Question: Count the number of objects in the diagram.
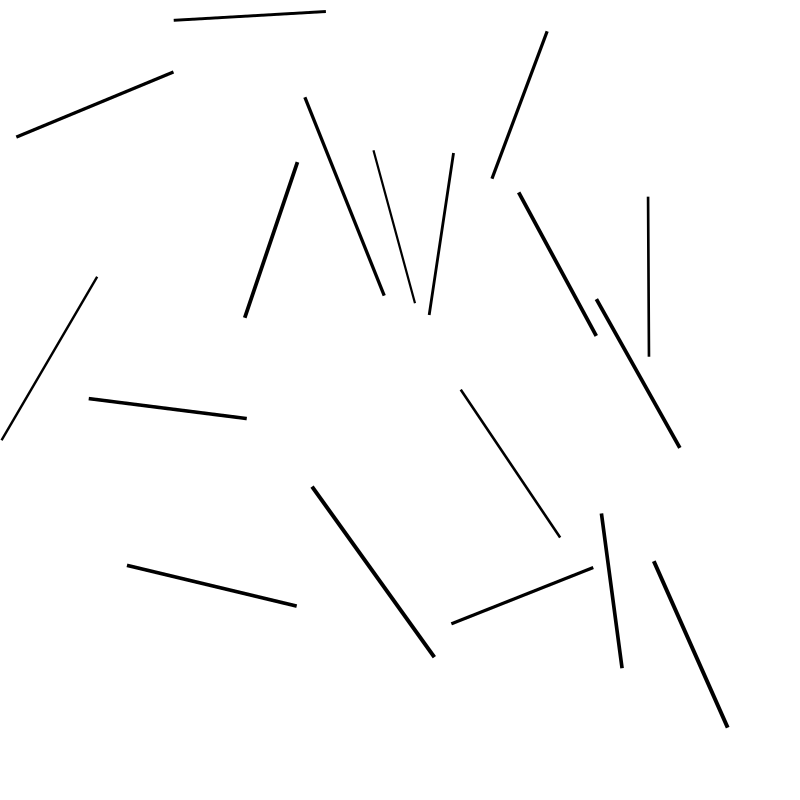
Answer: 18